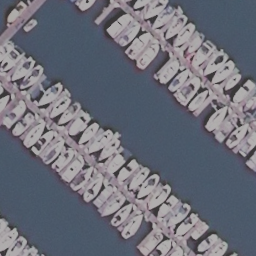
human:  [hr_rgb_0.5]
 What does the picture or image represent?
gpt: harbor